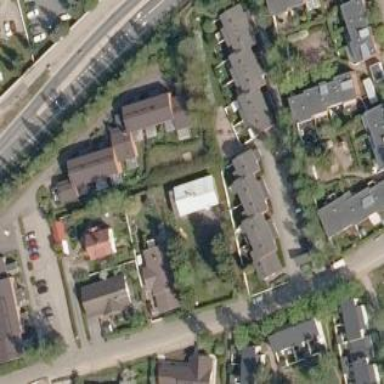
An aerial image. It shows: Terrace building.